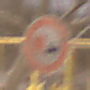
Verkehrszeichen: UeberholverbotKraftfahrzeuge
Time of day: Night
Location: Outdoor (Urban)
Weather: Overcast
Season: Winter
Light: Artificial